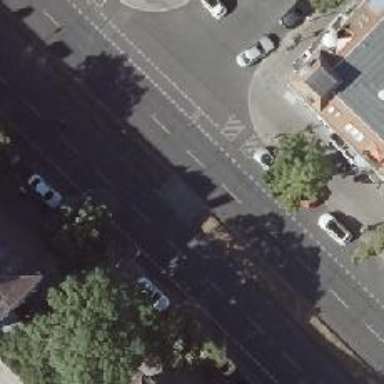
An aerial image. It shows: Footway located on traffic island.